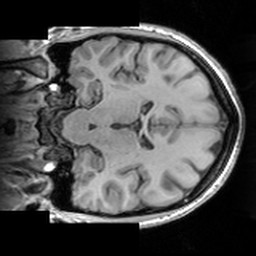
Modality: T1w
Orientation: coronal
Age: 21
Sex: female
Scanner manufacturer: siemens
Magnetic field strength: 3 T
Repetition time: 1.63 s
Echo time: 0.00311 s